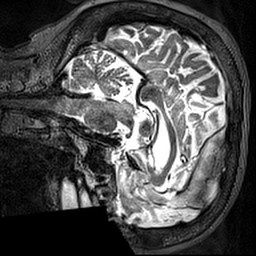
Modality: T2w
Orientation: sagittal
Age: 73
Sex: female
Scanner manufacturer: siemens
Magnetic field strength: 3 T
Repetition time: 3.2 s
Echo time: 0.567 s